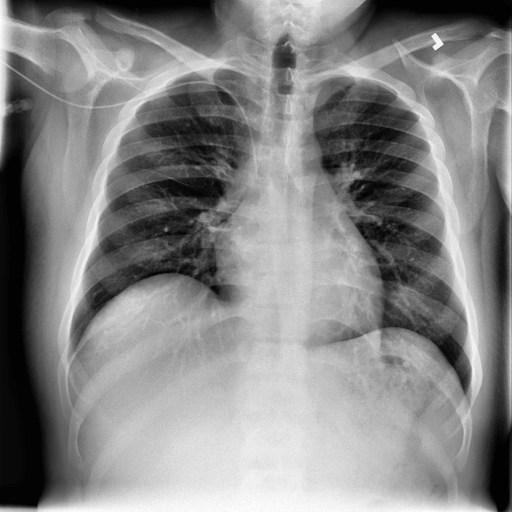
Finding: NORMAL